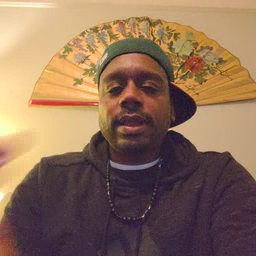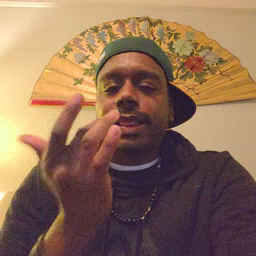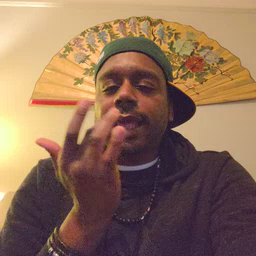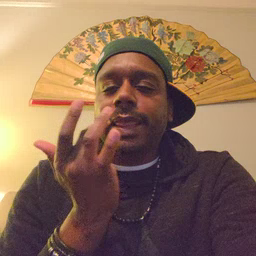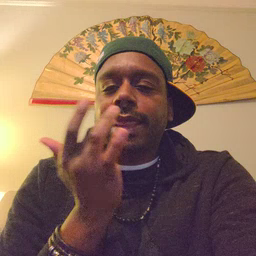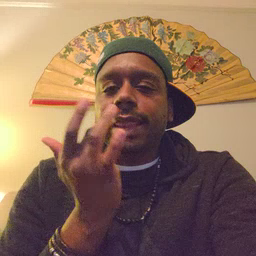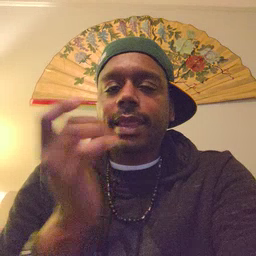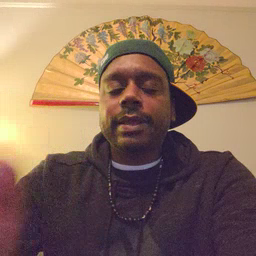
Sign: taste